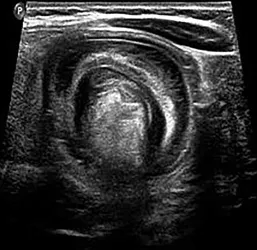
Abdominal ultrasound confirming the intussusception (
A, B.
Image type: radiology (ultrasound)